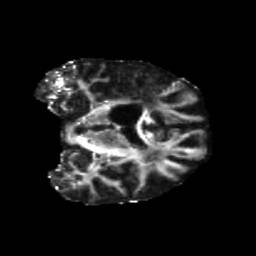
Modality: FA
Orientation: coronal
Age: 69
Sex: female
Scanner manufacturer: siemens
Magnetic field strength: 3 T
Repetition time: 5.25 s
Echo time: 0.08 s